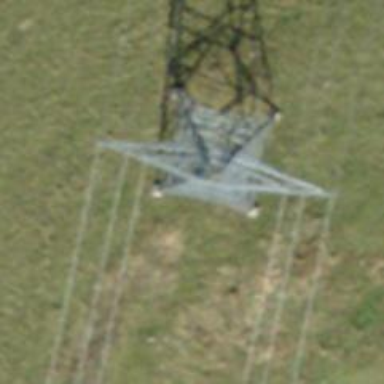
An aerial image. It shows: Power tower.